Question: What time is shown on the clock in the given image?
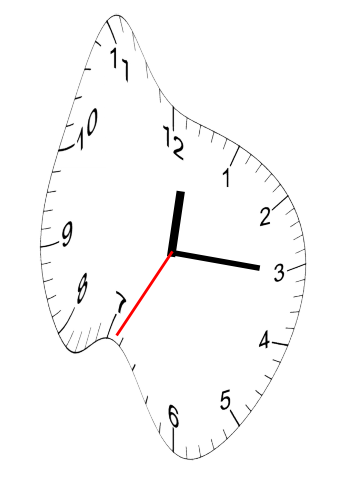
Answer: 12:15:35